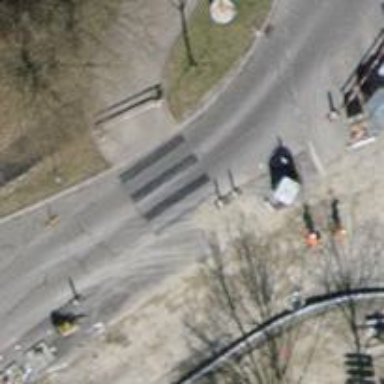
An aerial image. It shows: Marked crossing on the road.